Field crop: maize
Growth stage: 1
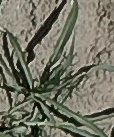
Species: sorghum